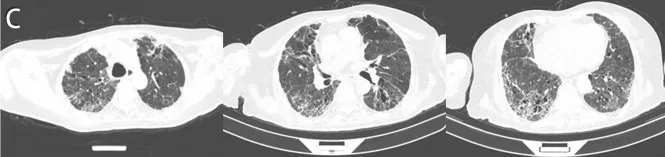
Chest CT of this patient. (C) CT images on day 150 by follow-up indicate that the fiber strands were reduced, and GGO decreased gradually.
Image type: radiology (ct)